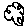
Label: cloud